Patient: sex M, age 55
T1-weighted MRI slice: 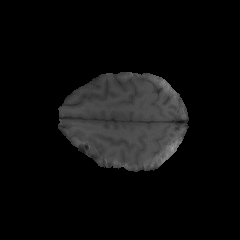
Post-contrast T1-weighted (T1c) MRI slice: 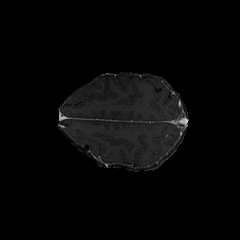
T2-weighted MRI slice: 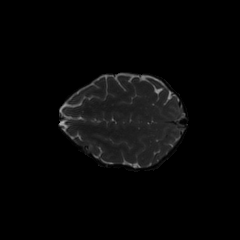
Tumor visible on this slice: no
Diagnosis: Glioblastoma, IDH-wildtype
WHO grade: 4